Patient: sex M, age 24
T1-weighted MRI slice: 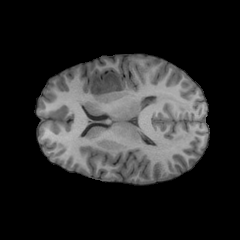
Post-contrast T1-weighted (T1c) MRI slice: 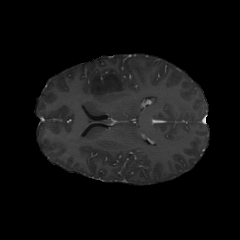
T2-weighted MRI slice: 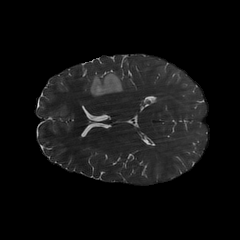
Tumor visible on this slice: yes
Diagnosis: Astrocytoma, IDH-mutant
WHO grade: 2